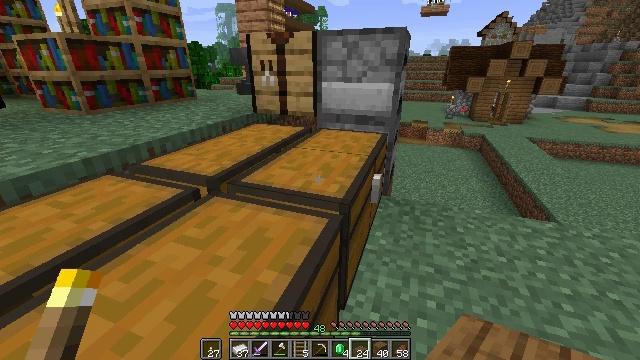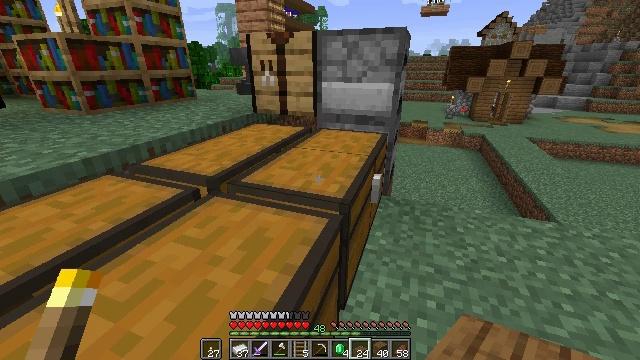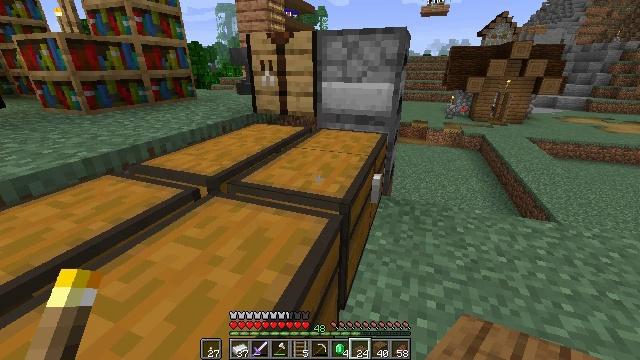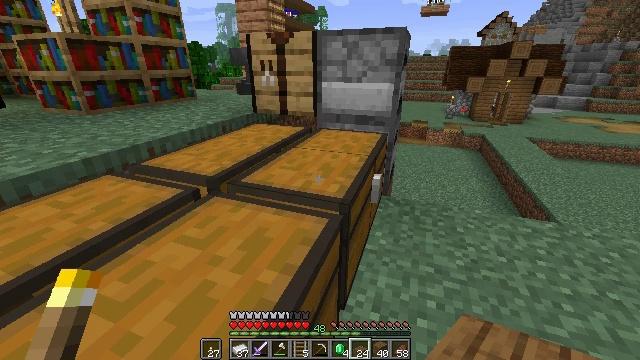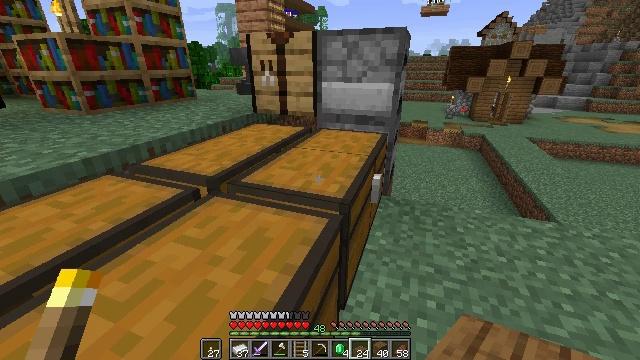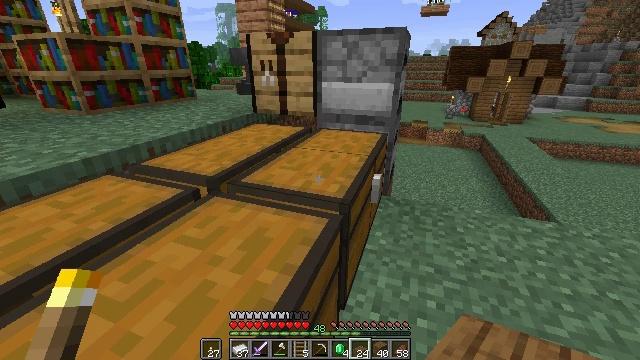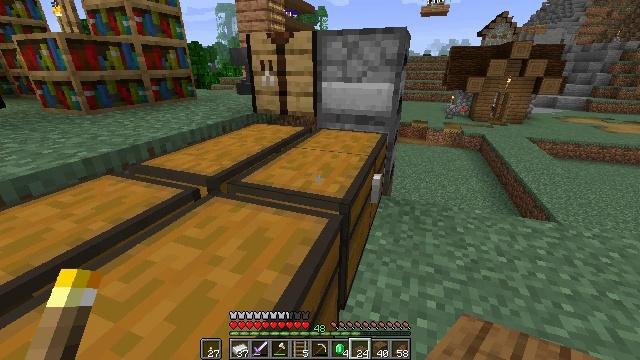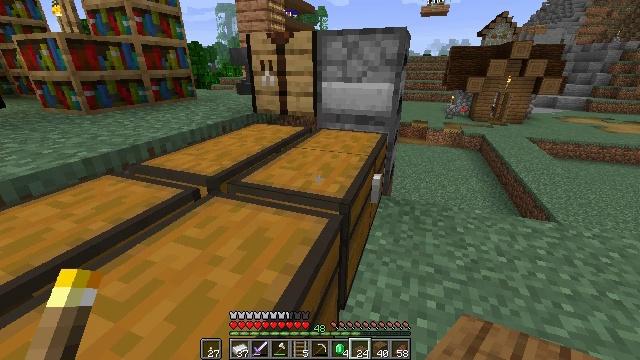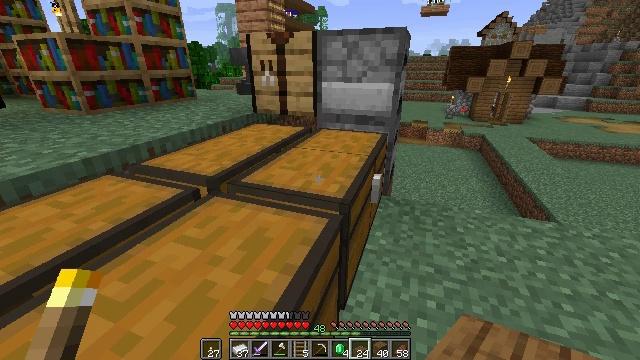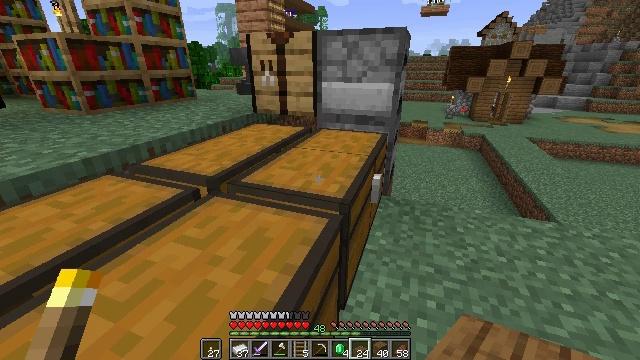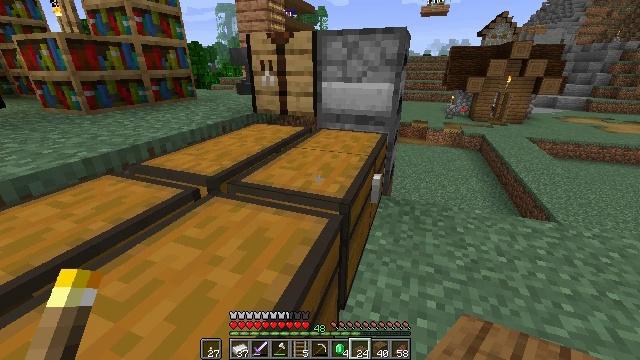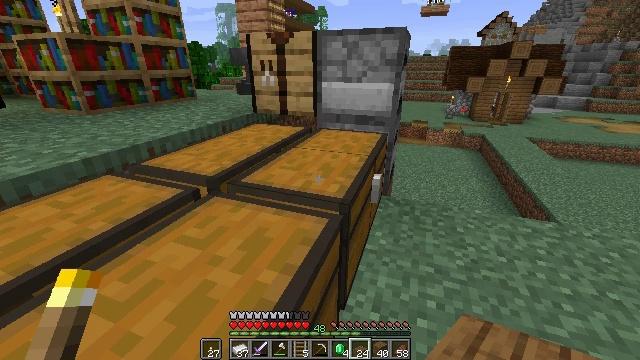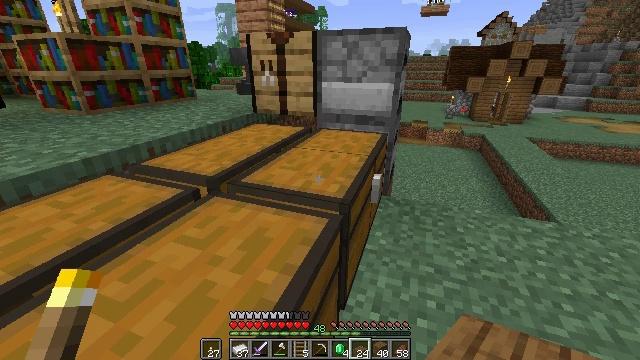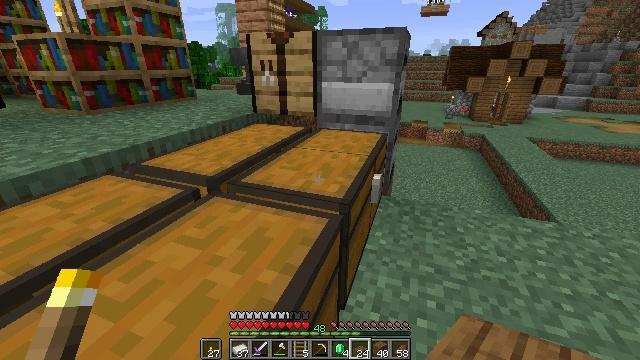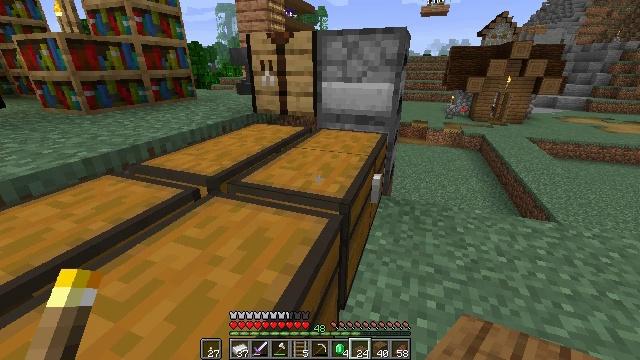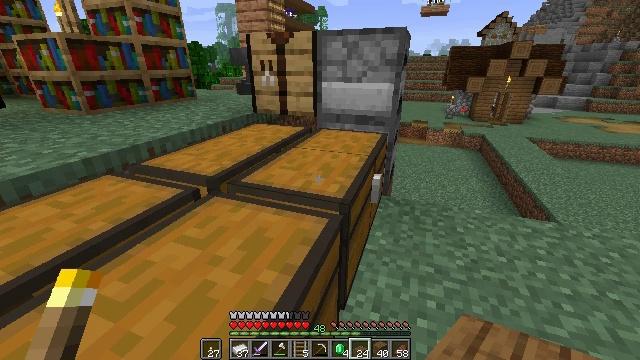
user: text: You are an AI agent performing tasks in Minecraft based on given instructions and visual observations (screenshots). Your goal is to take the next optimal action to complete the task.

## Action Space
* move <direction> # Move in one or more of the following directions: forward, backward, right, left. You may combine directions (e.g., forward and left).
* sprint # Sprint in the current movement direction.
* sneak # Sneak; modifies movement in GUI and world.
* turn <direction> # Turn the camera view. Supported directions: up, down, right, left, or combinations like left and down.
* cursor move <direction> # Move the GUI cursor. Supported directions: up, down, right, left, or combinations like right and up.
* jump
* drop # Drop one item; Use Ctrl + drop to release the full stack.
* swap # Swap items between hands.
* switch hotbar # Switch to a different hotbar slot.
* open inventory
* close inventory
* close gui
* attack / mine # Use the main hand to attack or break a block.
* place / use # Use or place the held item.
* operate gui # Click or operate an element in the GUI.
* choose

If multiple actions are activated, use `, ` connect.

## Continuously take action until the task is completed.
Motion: motion action
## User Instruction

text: Drop a spruce slab.
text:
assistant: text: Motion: no_op
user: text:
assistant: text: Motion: no_op
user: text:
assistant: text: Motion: no_op
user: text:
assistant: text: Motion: no_op
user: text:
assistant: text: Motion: no_op
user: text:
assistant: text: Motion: no_op
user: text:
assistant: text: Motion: no_op
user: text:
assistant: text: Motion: no_op
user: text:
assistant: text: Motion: no_op
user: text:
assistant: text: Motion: no_op
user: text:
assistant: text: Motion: no_op
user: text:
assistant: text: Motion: no_op
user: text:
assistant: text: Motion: no_op
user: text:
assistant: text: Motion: no_op
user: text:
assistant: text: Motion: no_op
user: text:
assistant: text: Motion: no_op
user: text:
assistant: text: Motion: no_op
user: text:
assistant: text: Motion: no_op
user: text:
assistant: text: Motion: no_op
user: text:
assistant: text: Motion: no_op
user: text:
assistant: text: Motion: no_op
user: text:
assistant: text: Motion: no_op
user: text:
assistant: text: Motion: no_op
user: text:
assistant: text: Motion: no_op
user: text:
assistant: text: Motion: no_op
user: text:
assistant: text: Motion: no_op
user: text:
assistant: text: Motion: no_op
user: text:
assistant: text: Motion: no_op
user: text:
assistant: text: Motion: no_op
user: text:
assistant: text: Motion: no_op